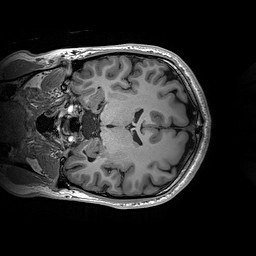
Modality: T1w
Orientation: coronal
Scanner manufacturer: siemens
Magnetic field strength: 3 T
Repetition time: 2.2 s
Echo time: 0.00244 s